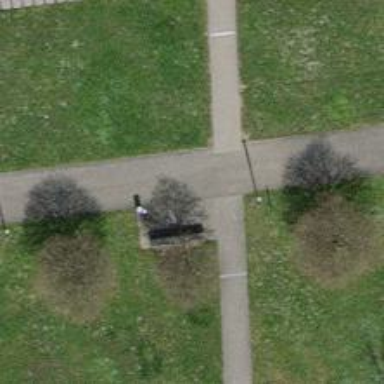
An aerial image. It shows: Bench for seating.